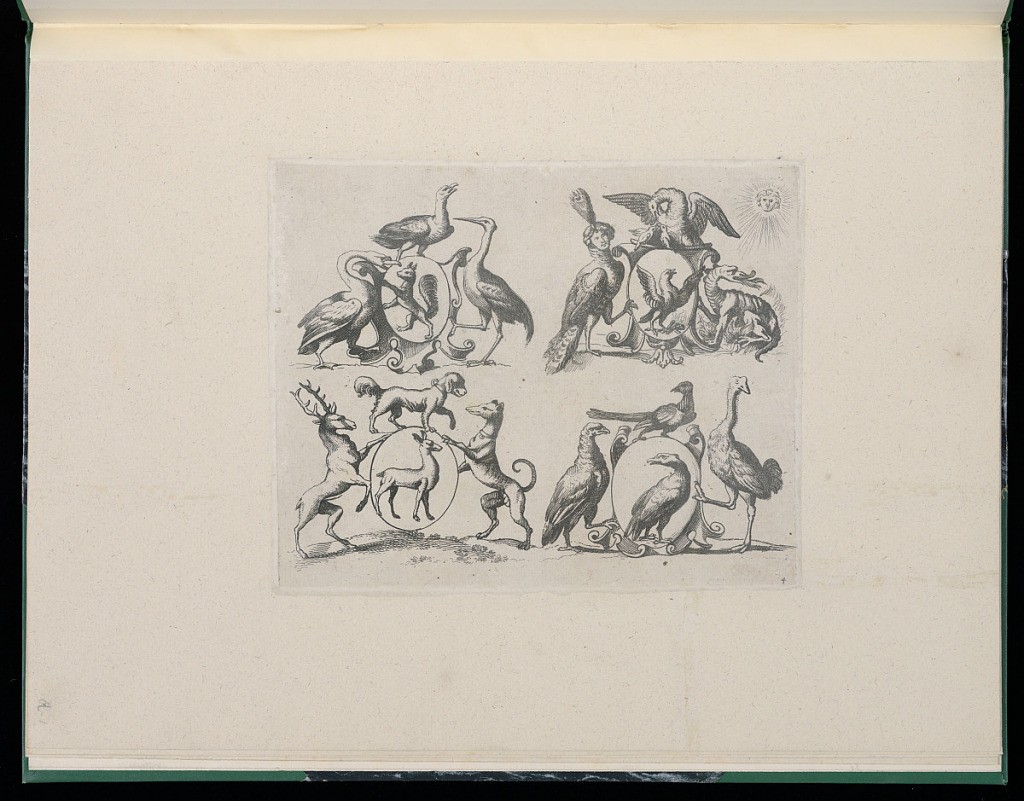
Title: Four Heraldic Achievements (Devices)
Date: late 17th–early 18th century
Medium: Etching on paper
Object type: Print
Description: Four designs for heraldic achievements (devises) featuring cartouches supported by animals, birds, and mythological creatures. The plate is numbered.